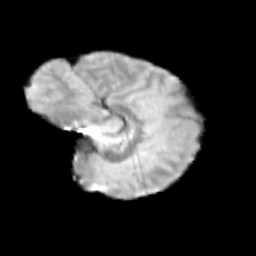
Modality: T2w
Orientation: sagittal
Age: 11
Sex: female
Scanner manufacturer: siemens
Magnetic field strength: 3 T
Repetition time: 3.8 s
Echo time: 0.07 s